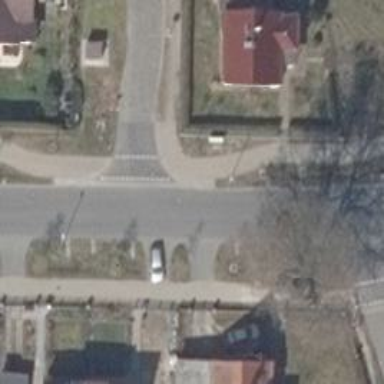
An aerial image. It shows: Sidewalk along the footway.